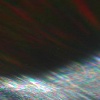
Label: sunburn